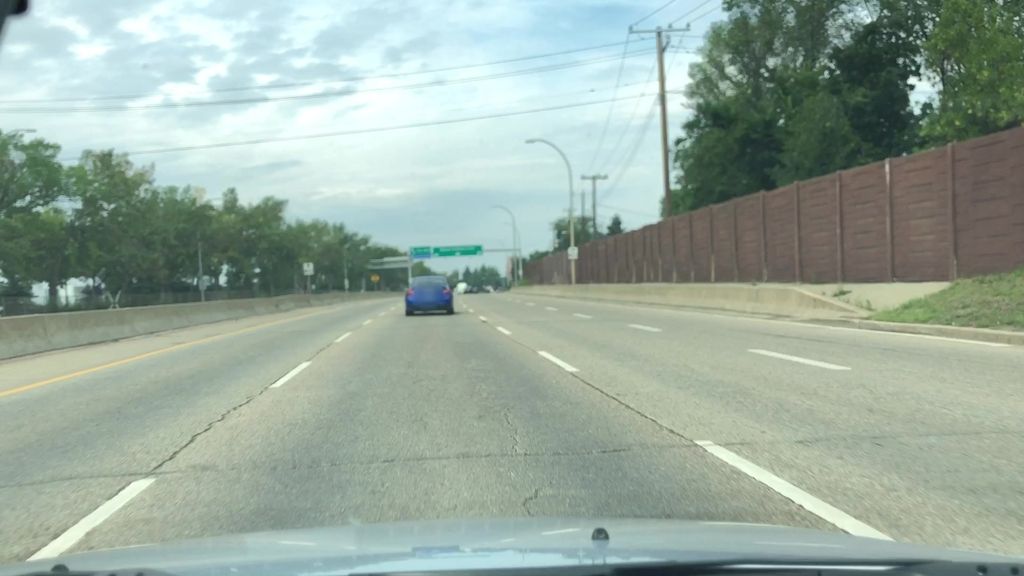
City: edmonton